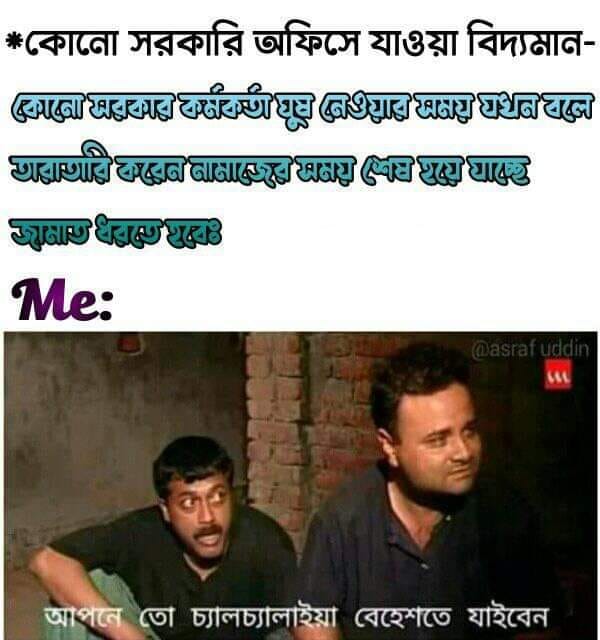
Caption: *কোনো সরকারি অফিসে যাওয়া বিদ্যমান -   কোনো সরকার কর্মকর্তা ঘুষ নেওয়ার সময় যখন বলে তারাতারী করেন নামাজের সময় শেষ হয়ে যাচ্ছে    জামাত ধরতে হবেঃ     Me:      আপনে তো চ্যালচ্যালাইয়া বেহেশতে যাইবেন
Label: hate